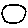
Label: circle